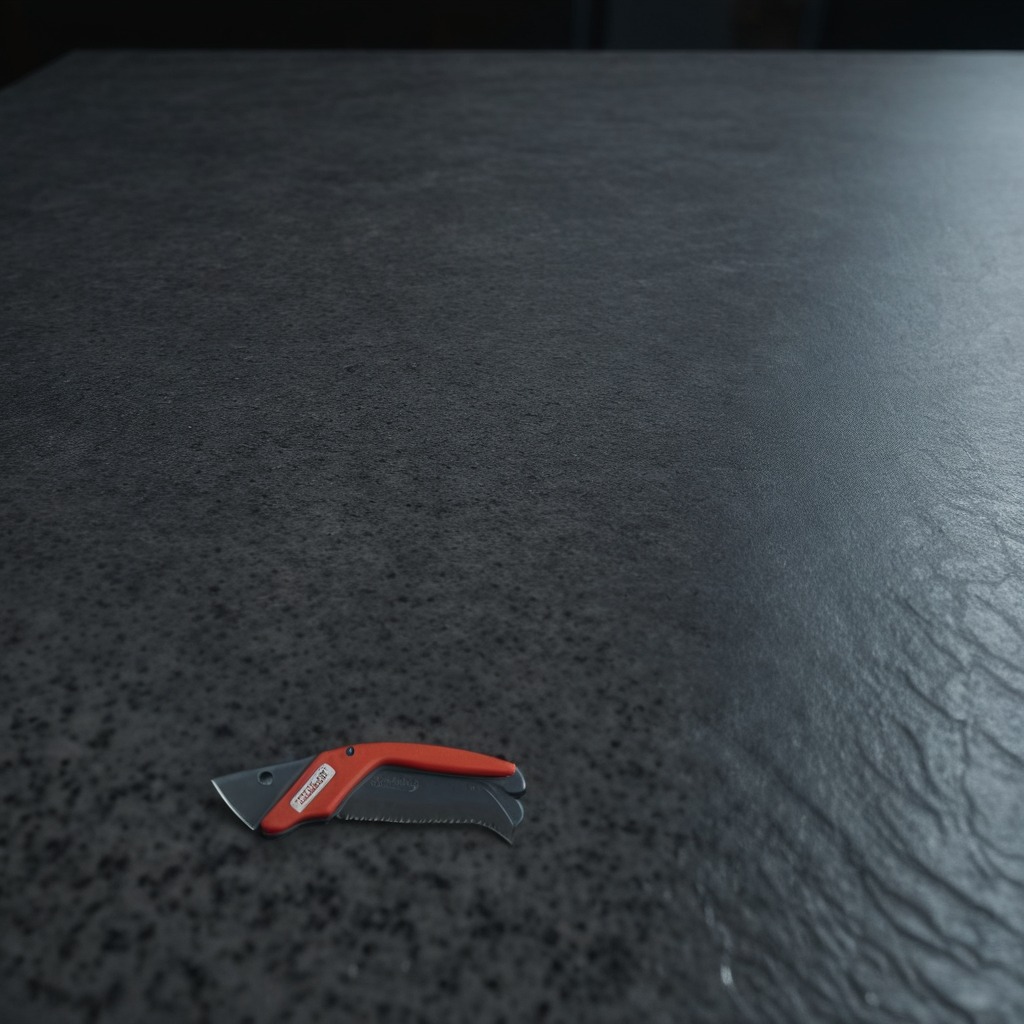
A utility knife is lying on the clean granite table inside a workshop at night dim ambient light soft shadows worn but